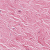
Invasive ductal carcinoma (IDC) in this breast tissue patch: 0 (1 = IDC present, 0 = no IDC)